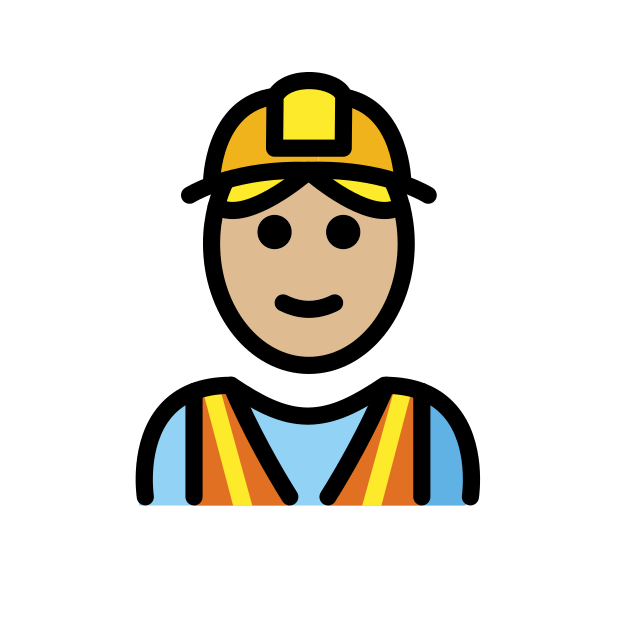
construction worker: medium-light skin tone